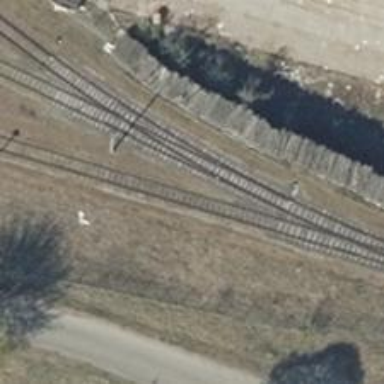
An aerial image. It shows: Railway switch.